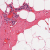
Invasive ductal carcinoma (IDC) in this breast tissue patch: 0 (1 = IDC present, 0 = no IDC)